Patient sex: M
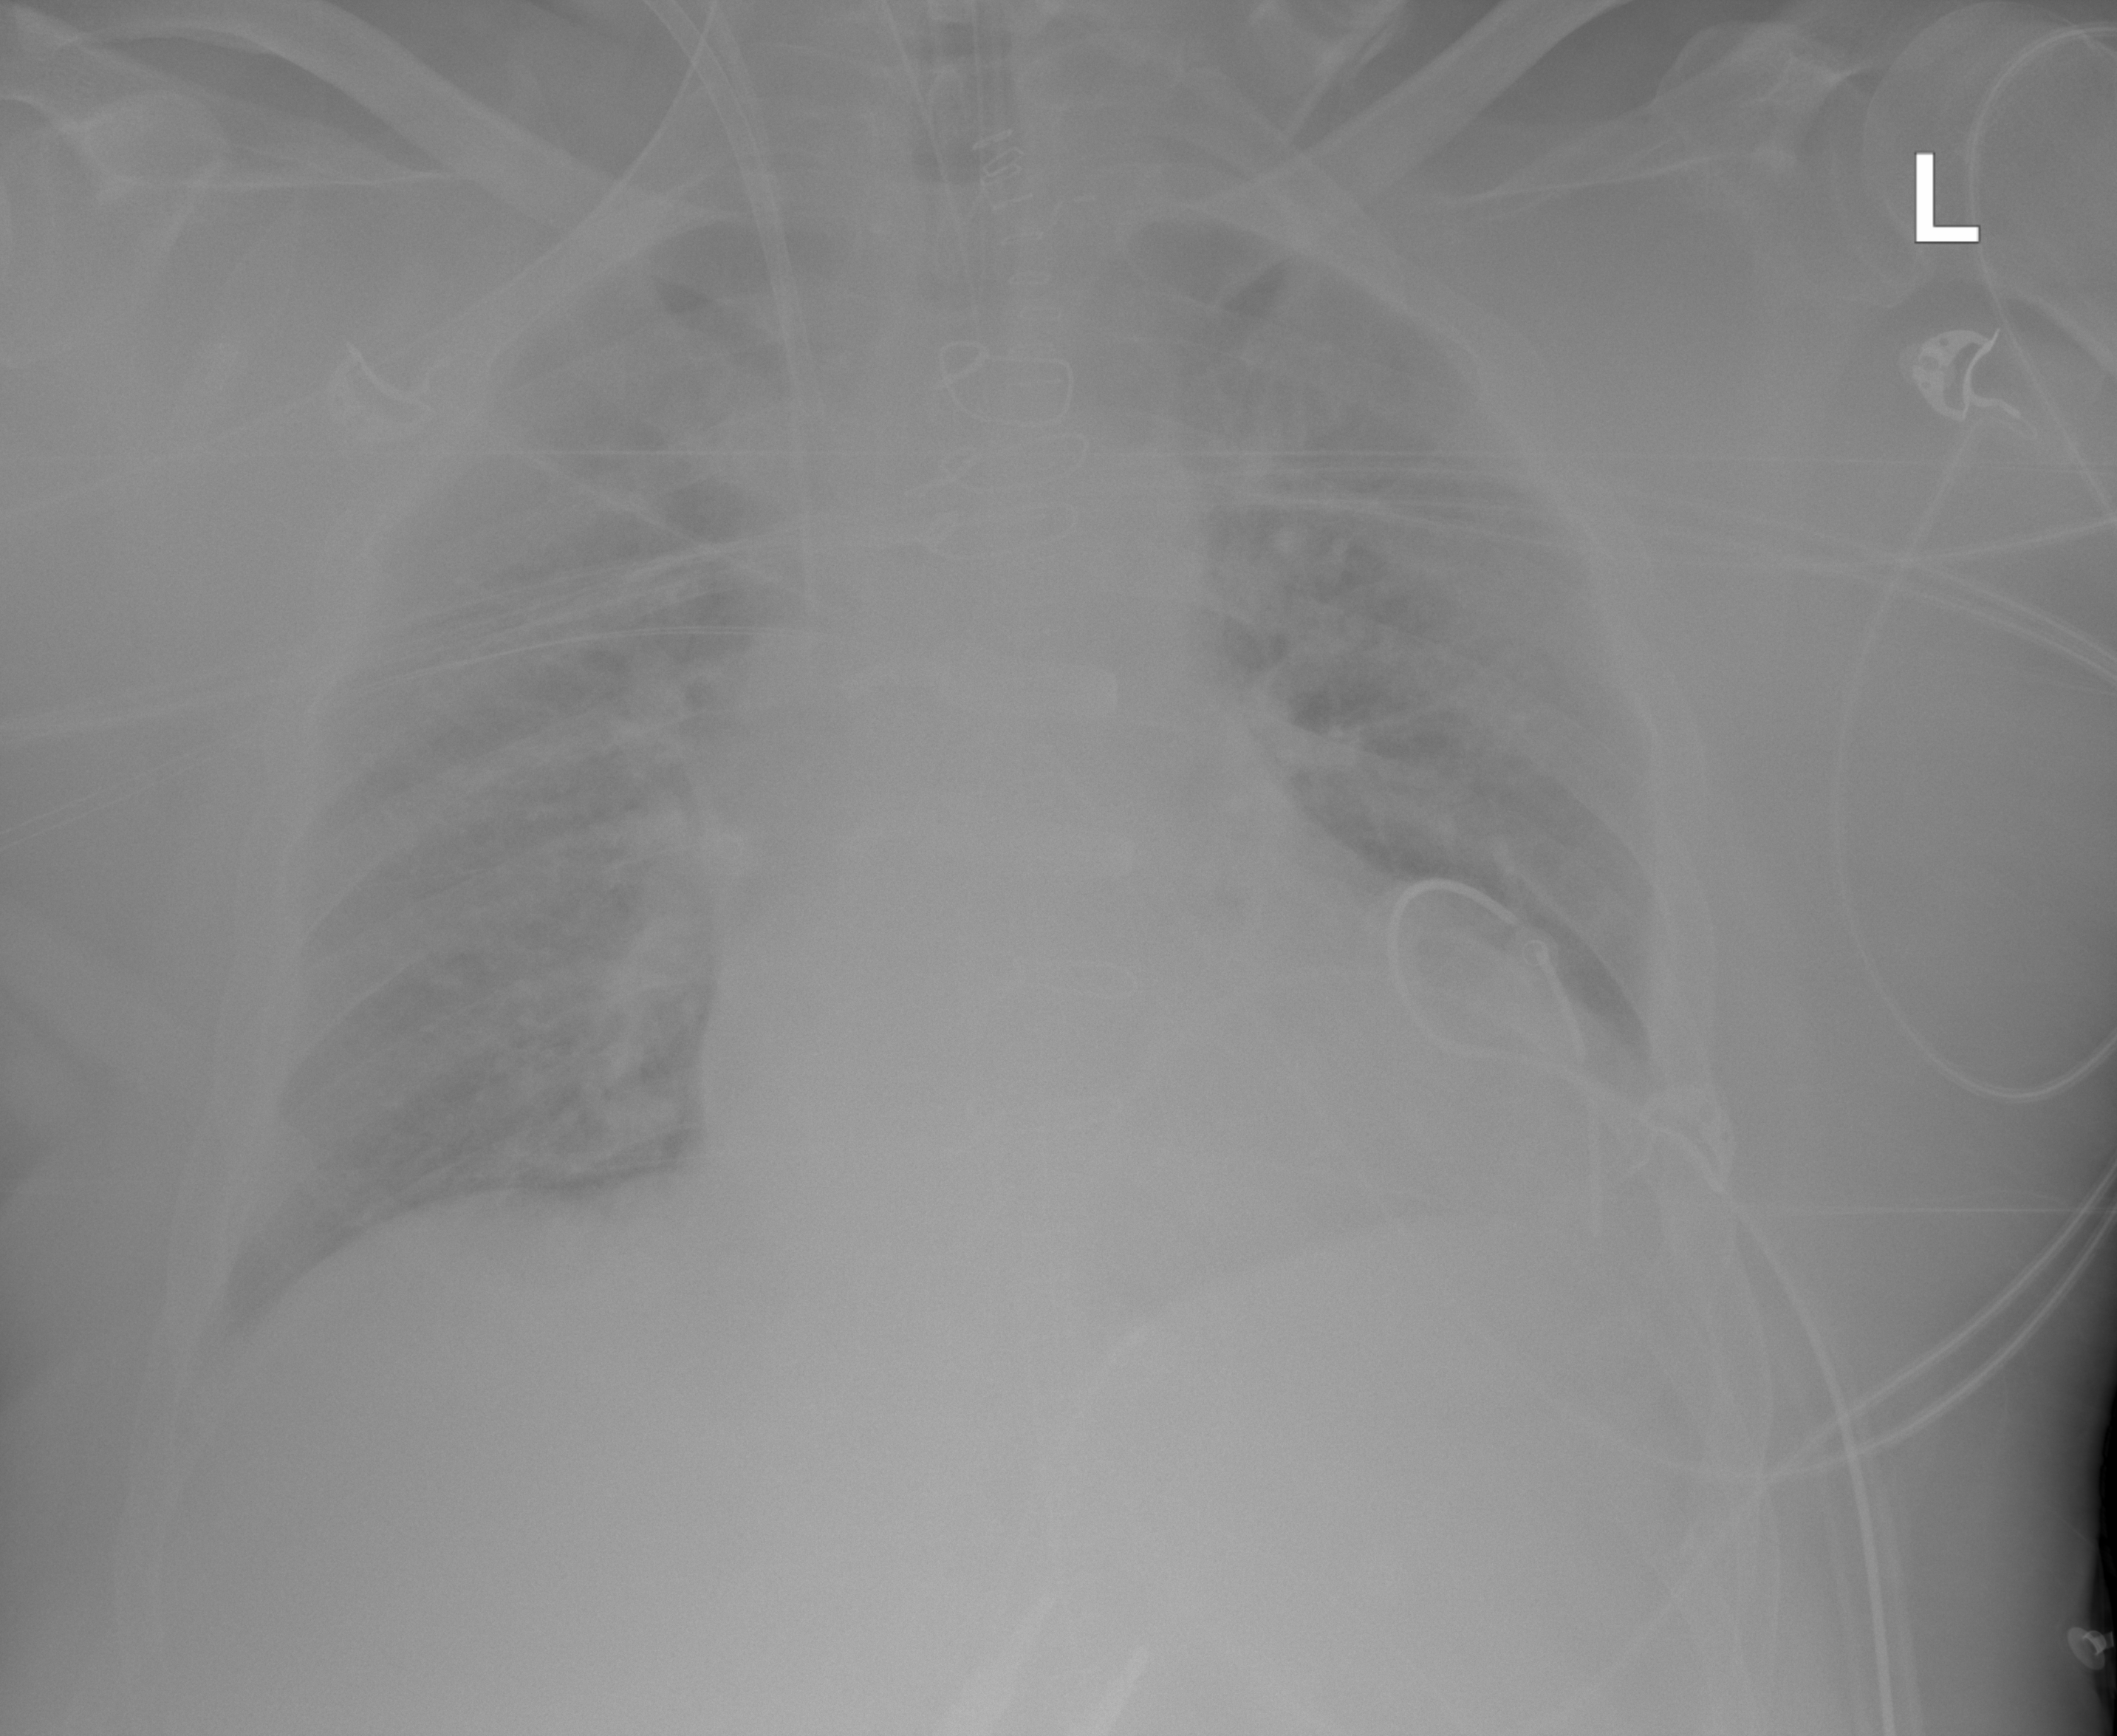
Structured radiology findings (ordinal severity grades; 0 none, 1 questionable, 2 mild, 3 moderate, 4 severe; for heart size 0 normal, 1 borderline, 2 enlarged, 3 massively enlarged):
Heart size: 2
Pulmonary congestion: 2
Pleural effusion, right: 1
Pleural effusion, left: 1
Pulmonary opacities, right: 3
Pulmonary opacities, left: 3
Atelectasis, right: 3
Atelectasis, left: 3